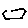
Label: hexagon